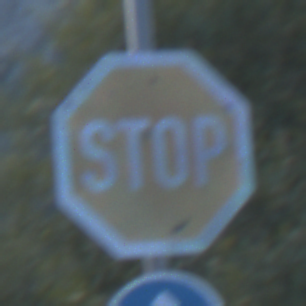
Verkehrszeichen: Stop
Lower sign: VorgeschriebeneFahrtrichtungGeradeaus
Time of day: SunriseSunset
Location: Outdoor (RoadRail)
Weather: Clear
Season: NotSpecified
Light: Natural